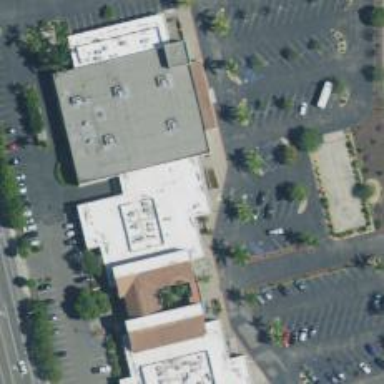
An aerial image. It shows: Government transportation office building.